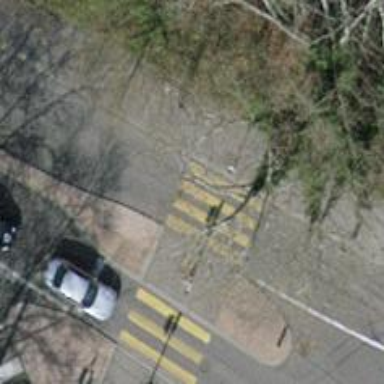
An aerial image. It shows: Crossing with traffic signals. It is zebra crossing.